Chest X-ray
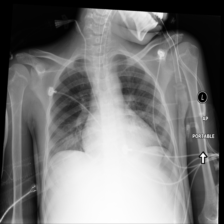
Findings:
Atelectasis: negative
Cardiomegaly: negative
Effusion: negative
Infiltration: positive
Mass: negative
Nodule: negative
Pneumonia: negative
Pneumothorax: negative
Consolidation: negative
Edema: negative
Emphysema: negative
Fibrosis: negative
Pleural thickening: negative
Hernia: negative